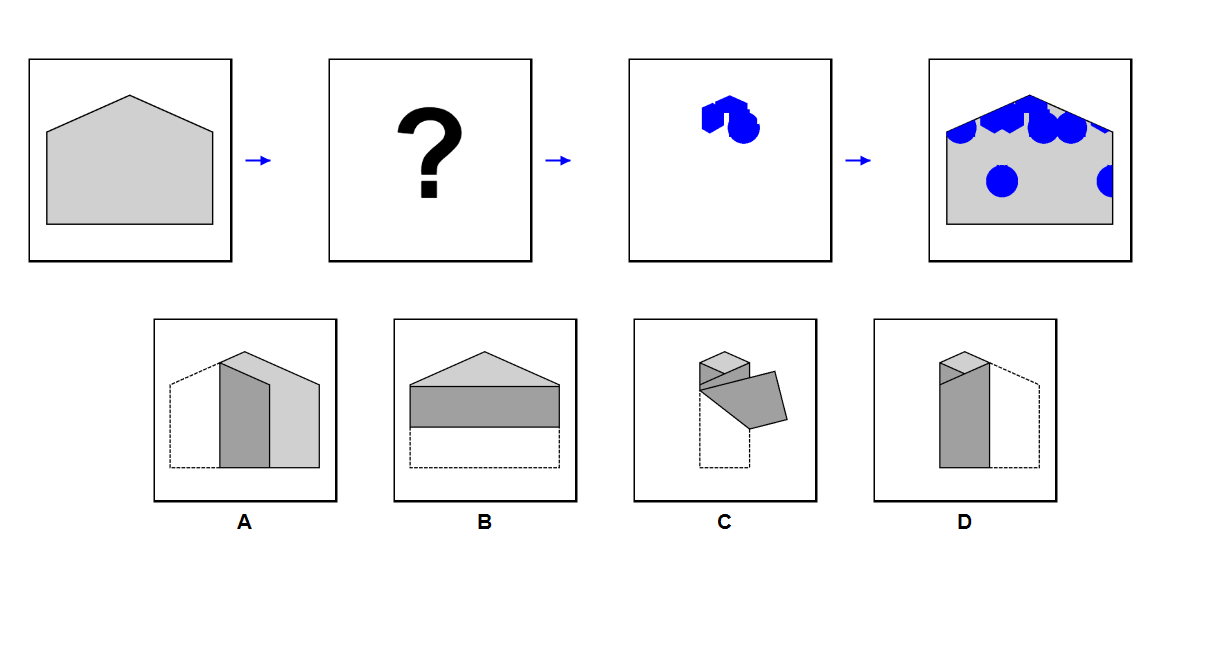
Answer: B